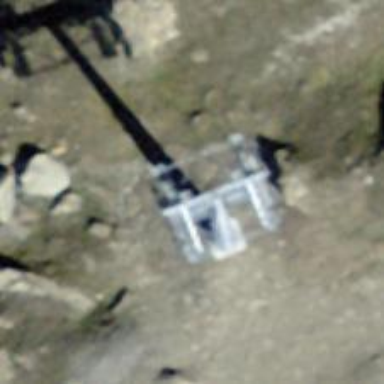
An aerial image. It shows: Pylon used for aerialway.